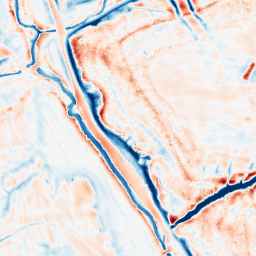
Category: edge_preserving
Decomposition family: bilateral
Decomposition parameters: d: 21
sigma_color: 150
sigma_space: 100
Upsampling method: quartic
Upsampling parameters: scale: 4
Upsampling scale: 4